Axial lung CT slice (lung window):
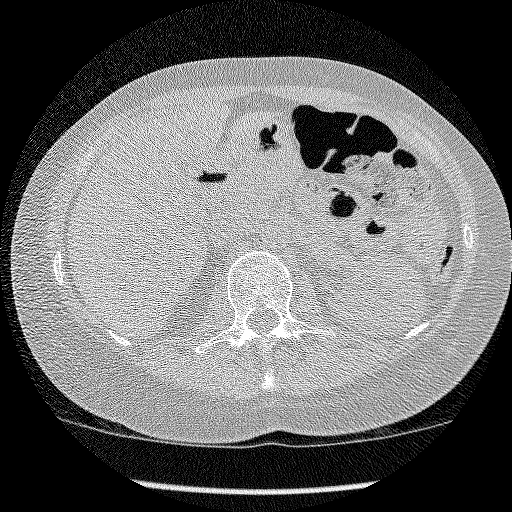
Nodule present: no